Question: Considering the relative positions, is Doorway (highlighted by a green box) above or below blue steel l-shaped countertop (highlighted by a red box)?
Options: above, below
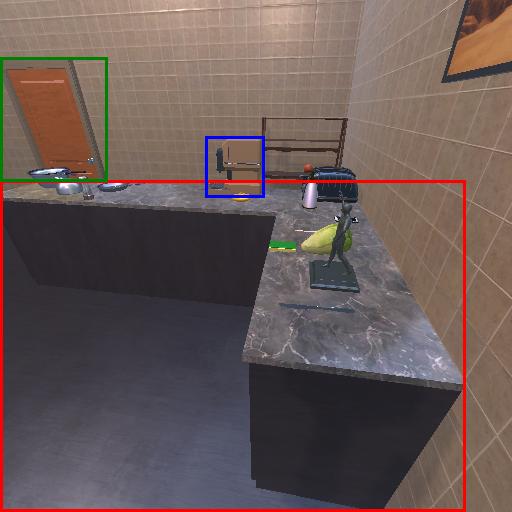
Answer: above